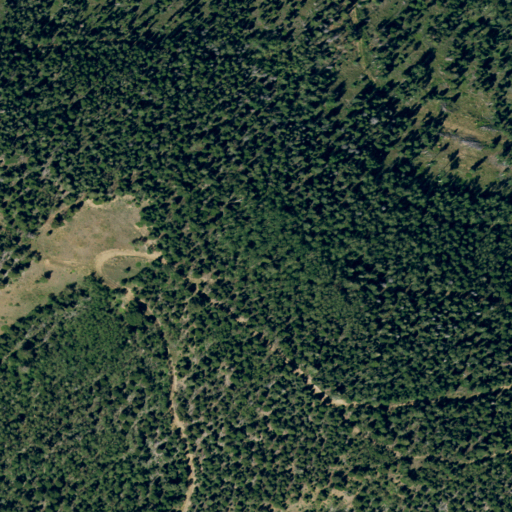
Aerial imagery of ridge(s) in Colorado named Cuchilla Alta containing evergreen forest, deciduous forest, mixed forest, and shrub